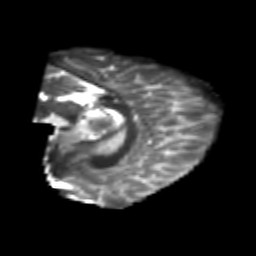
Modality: T2w
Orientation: sagittal
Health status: healthy
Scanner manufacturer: philips
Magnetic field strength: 3 T
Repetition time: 6.964 s
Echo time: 0.092 s